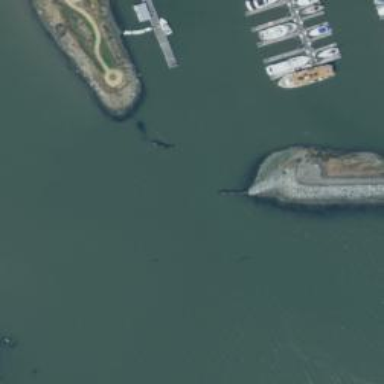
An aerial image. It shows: Breakwater structure.